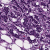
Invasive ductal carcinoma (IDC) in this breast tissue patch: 0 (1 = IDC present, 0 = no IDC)